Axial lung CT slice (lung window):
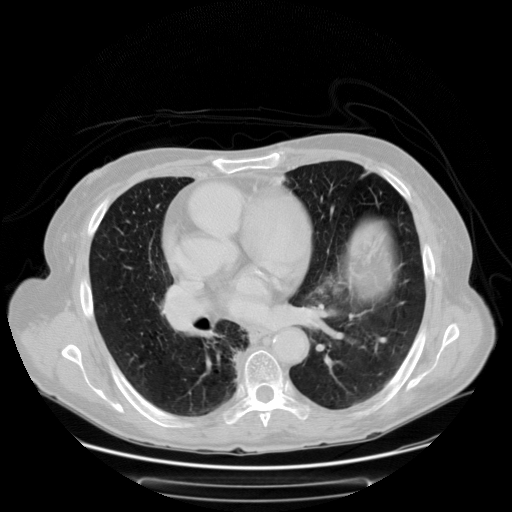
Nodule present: no